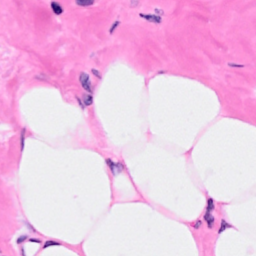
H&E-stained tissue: Breast